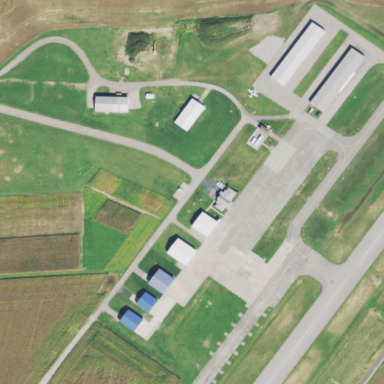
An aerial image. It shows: Apron at the airport.